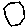
Label: hexagon